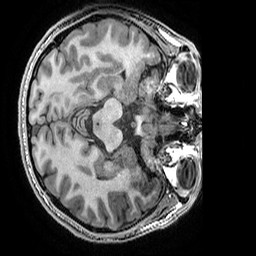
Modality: T1w
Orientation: axial
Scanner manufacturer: ge
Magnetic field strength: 3 T
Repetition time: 0.008184 s
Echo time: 0.003192 s